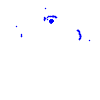
Particle: kaon